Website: ulta-beauty
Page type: payment
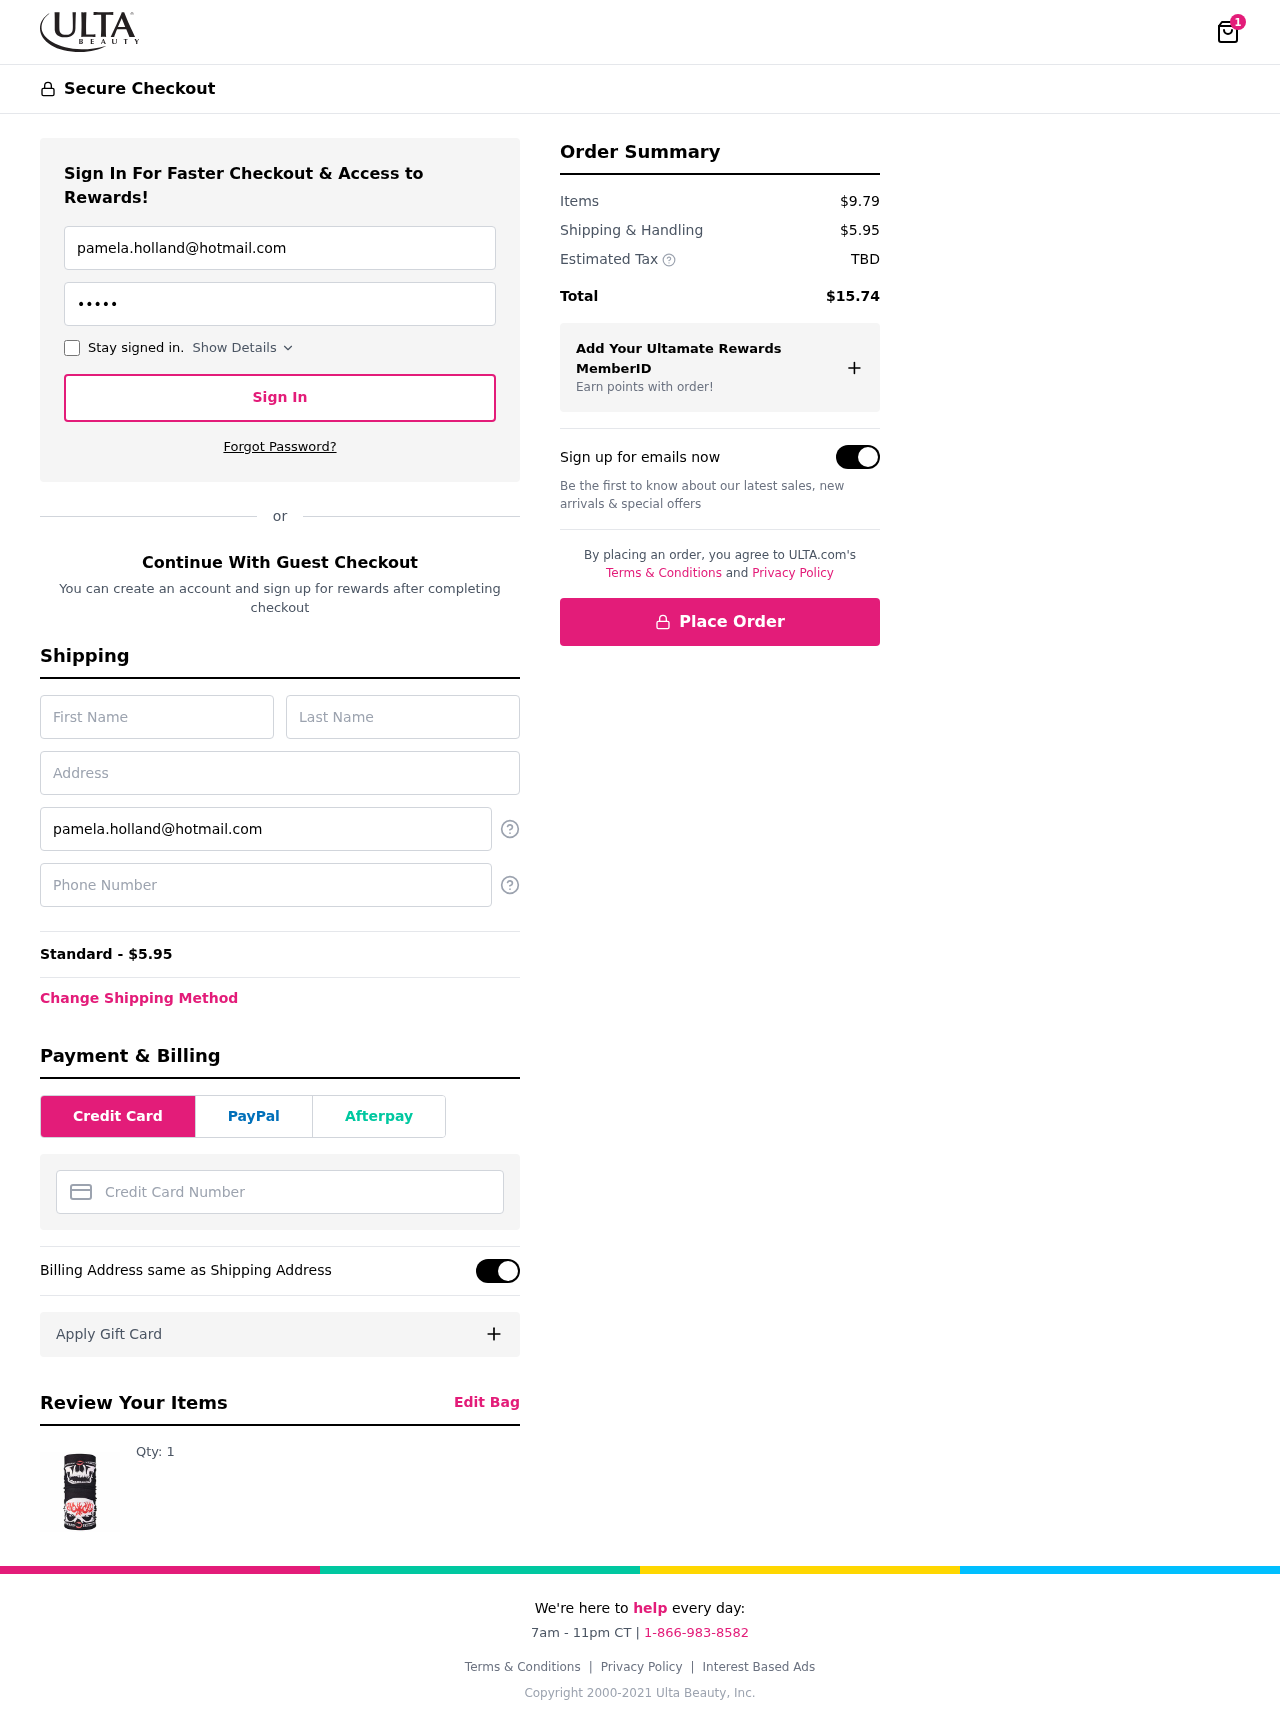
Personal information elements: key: PII_CARD_NUMBER
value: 2707 2487 0750 2925
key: PII_EMAIL
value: pamela.holland@hotmail.com
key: PII_FIRSTNAME
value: Pamela
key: PII_LASTNAME
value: Holland
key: PII_PHONE
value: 6357819992
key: PII_STREET
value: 5854 Nicole Harbors Suite 370
Product elements: key: PRODUCT1_QUANTITY
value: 1
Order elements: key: ORDER_NUM_ITEMS
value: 1
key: ORDER_SHIPPING_COST
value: $5.95
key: ORDER_SHIPPING_COST
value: Standard - $5.95
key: ORDER_SUBTOTAL
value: $9.79
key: ORDER_TAX
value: TBD
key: ORDER_TOTAL
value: $15.74